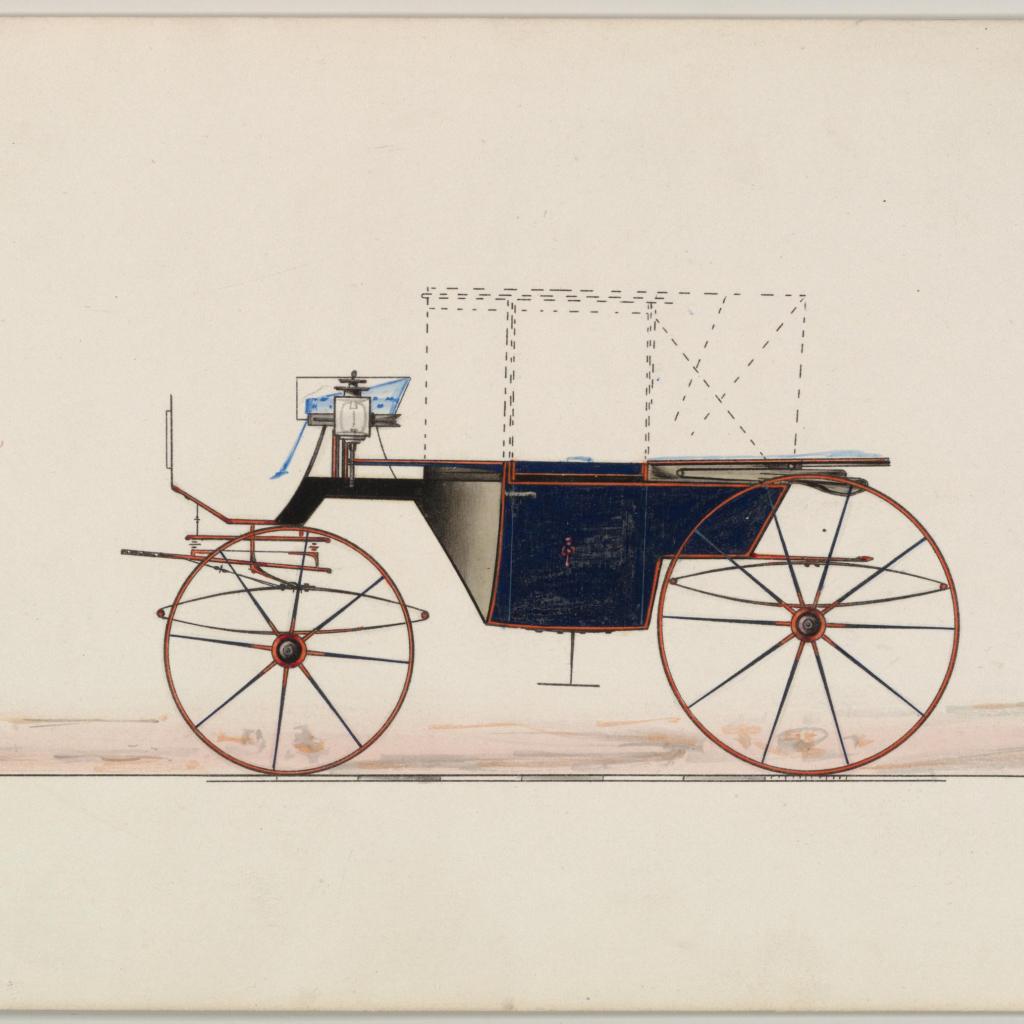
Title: Design for Landaulet (unnumbered)
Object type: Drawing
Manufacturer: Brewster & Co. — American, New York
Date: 1850–70
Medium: Pen and black ink, watercolor and gouache with gum arabic
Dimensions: sheet: 6 1/16 x 8 5/16 in. (15.4 x 21.1 cm)
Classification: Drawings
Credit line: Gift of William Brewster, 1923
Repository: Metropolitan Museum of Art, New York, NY